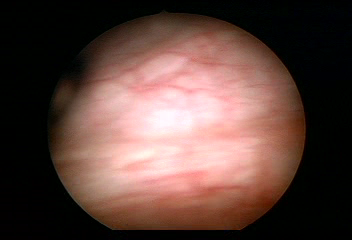
Modality: WLC
Class: Normal mucosa
Bladder cancer association: No